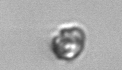
Label: Dinophyceae